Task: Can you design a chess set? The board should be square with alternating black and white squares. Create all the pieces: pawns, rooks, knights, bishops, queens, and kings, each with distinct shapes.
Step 4689:
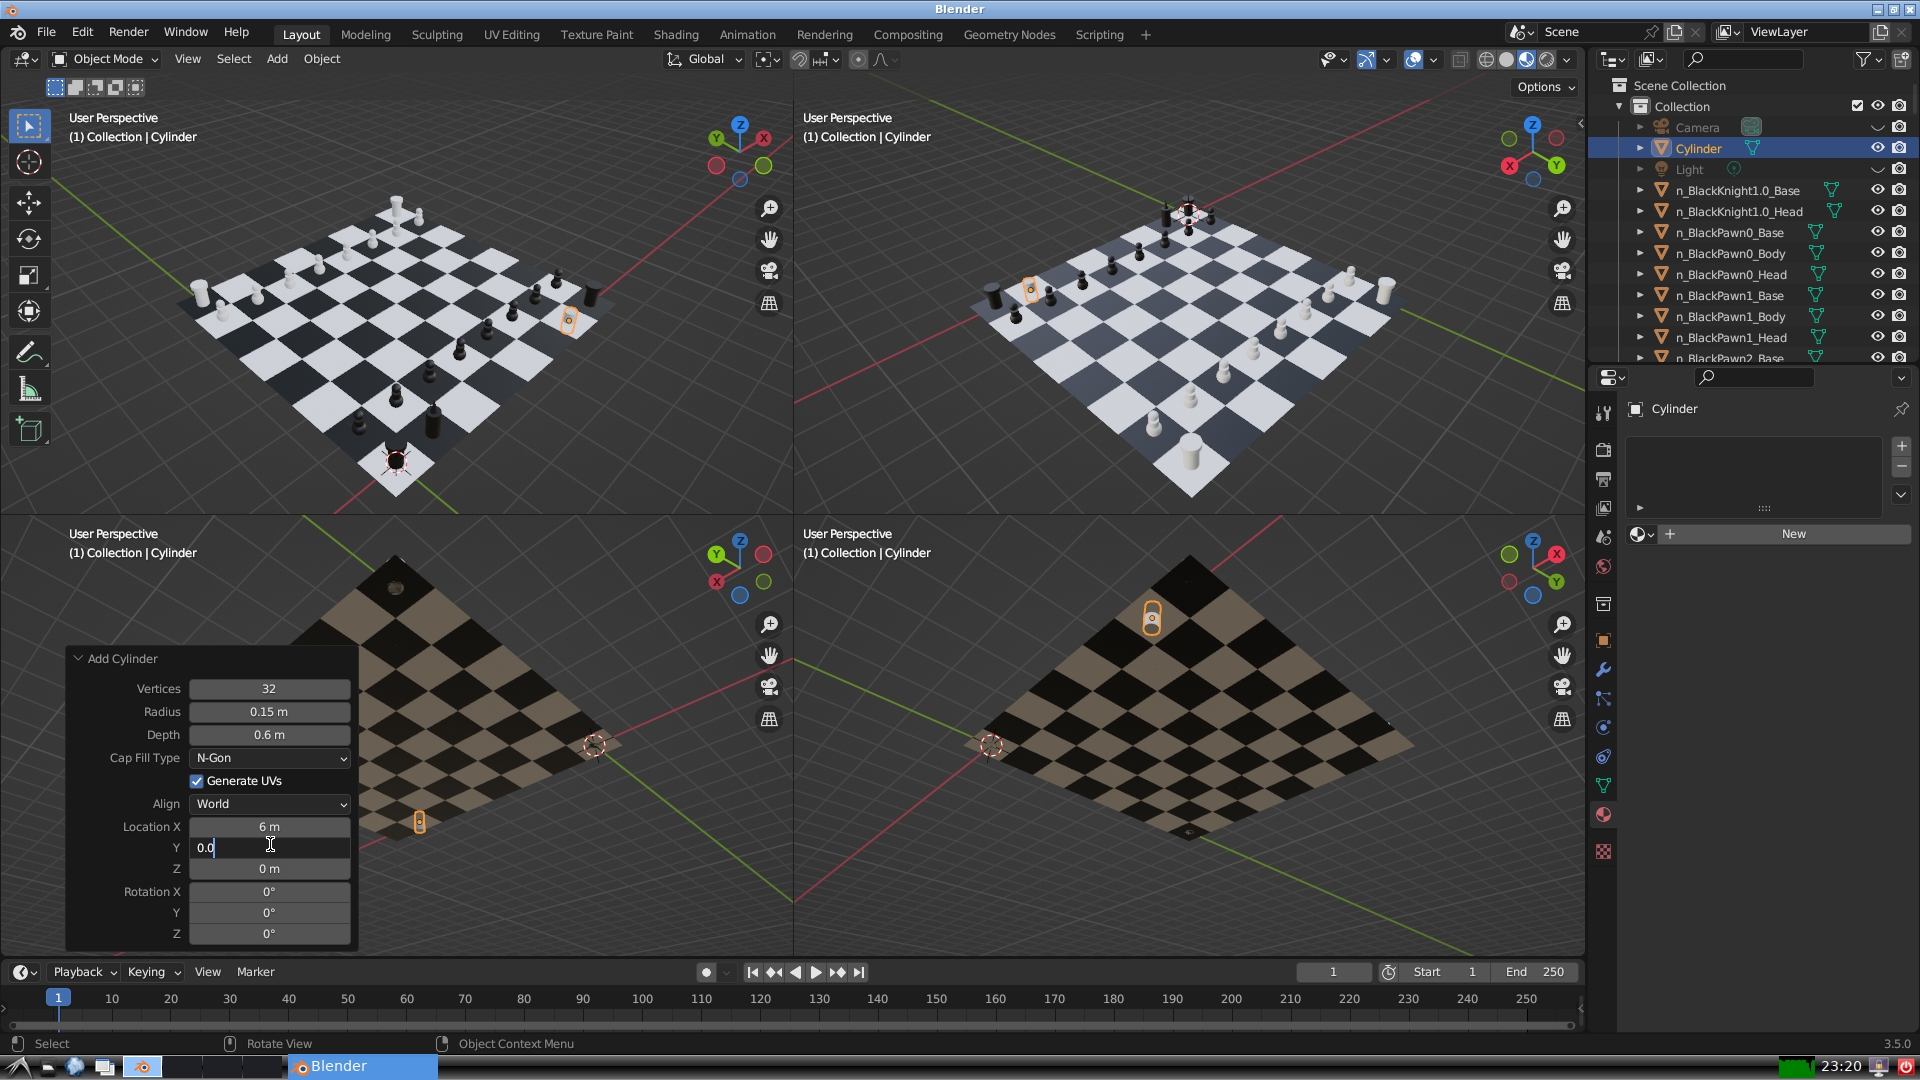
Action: {"key_press": ['Return']}